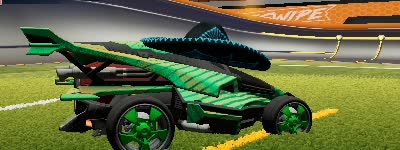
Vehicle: aftershock